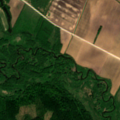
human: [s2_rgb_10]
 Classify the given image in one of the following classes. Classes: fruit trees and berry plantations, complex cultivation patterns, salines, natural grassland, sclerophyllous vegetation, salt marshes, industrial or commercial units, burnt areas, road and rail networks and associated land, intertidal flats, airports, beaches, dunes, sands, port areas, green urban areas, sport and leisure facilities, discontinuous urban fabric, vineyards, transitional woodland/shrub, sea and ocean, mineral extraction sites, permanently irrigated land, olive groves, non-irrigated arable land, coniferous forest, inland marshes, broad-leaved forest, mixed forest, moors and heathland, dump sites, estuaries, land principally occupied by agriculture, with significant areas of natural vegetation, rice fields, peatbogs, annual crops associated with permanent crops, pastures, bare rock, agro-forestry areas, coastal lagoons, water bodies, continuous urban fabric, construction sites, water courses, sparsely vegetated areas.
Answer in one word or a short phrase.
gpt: non-irrigated arable land, land principally occupied by agriculture, with significant areas of natural vegetation, mixed forest, transitional woodland/shrub